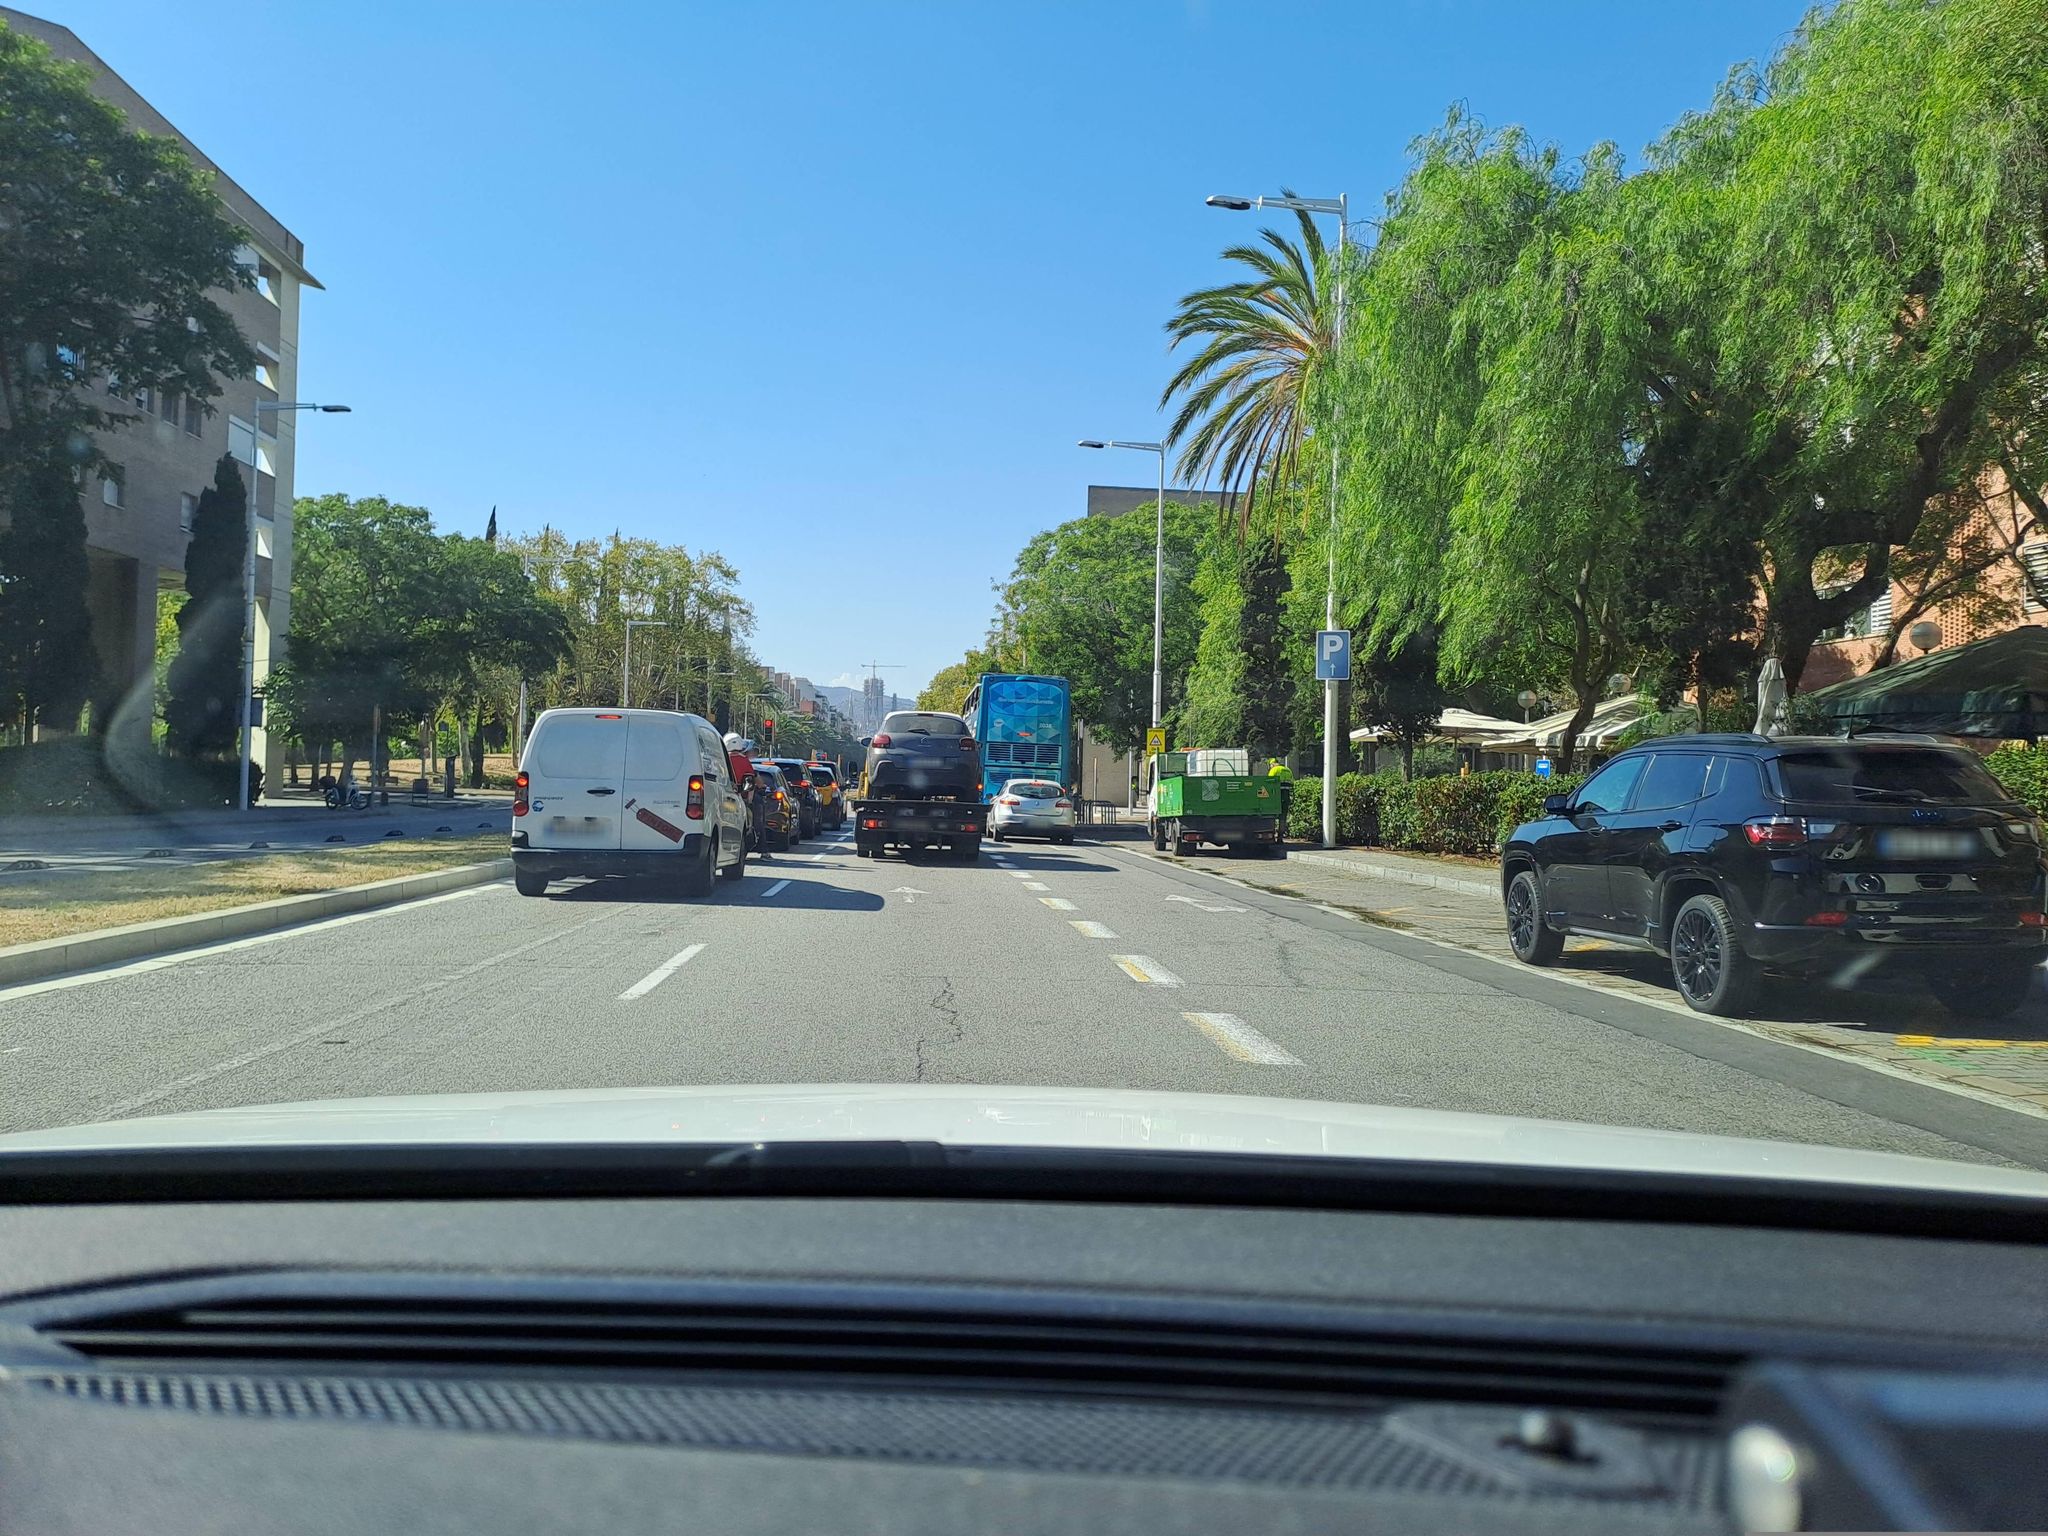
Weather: clear
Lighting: day
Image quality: good
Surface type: driving surface
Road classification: tertiary
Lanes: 3
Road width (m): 6.5
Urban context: urban centre
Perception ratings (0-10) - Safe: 5.99, Lively: 8.74, Beautiful: 2.55, Boring: 2.96, Depressing: 5.52, Wealthy: 6.94